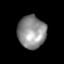
Tissue: skin
Cell type: Epithelial cells
Senescence score: 0.8855
Nuclear area (px): 891
Mean DAPI intensity: 143.219